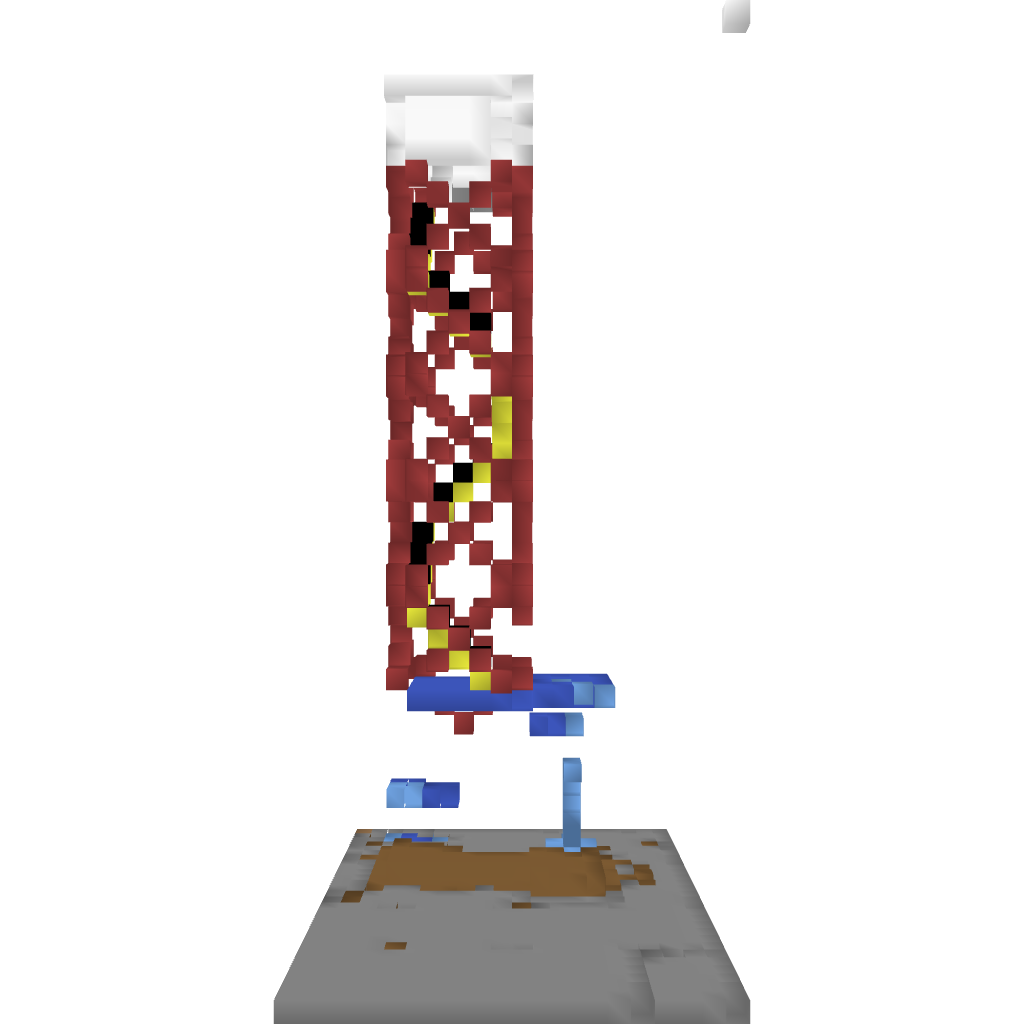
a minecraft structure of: Tower of Quartz bad low quality